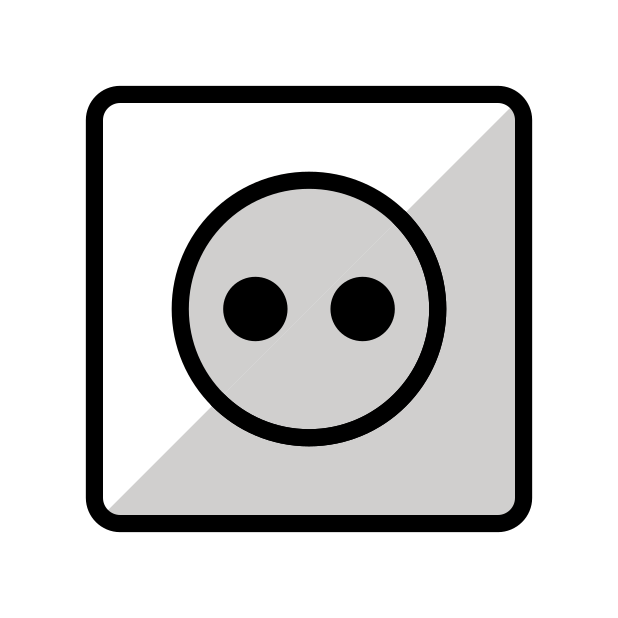
outlet